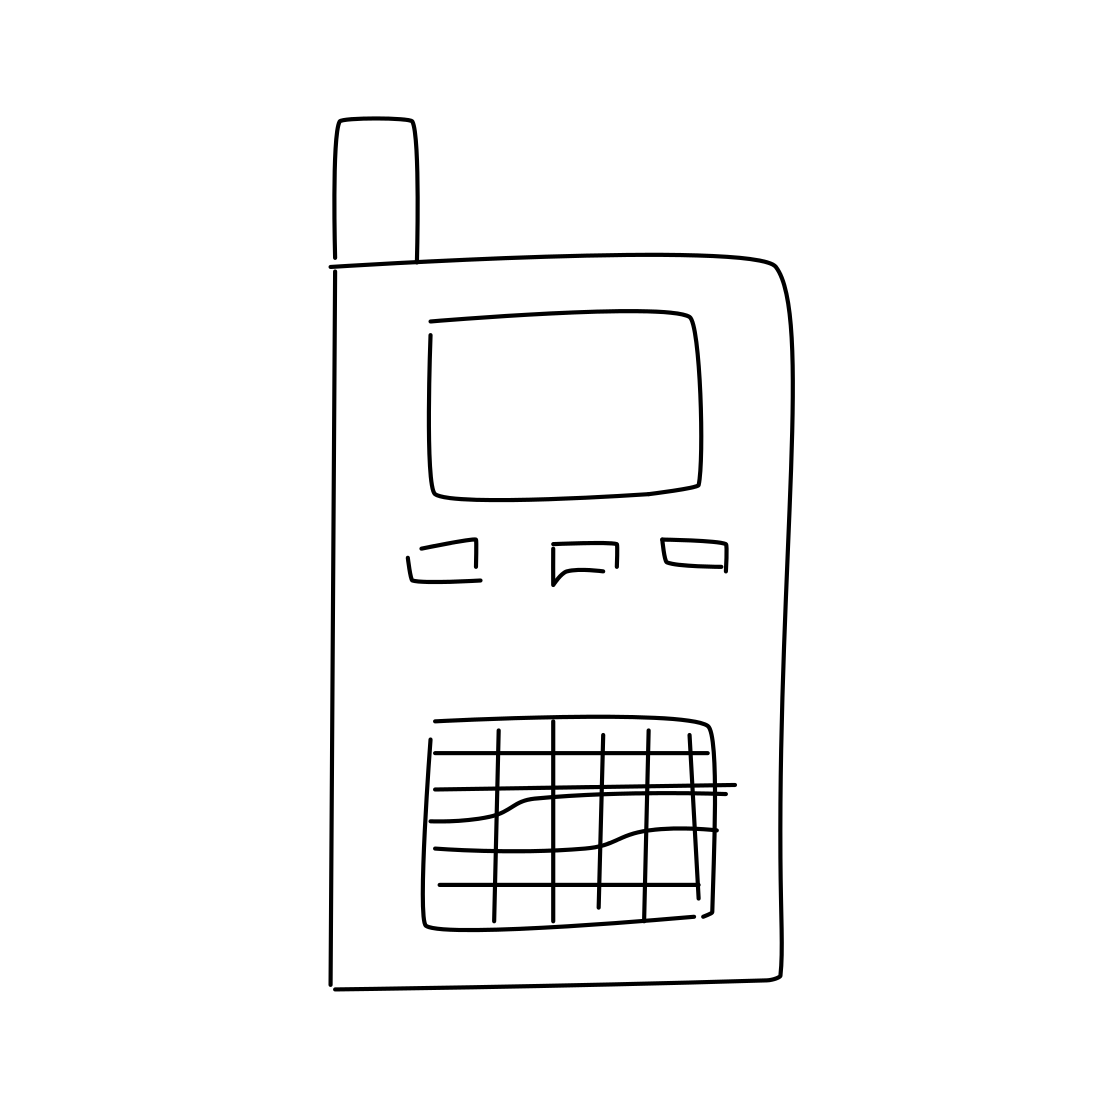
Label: walkie talkie